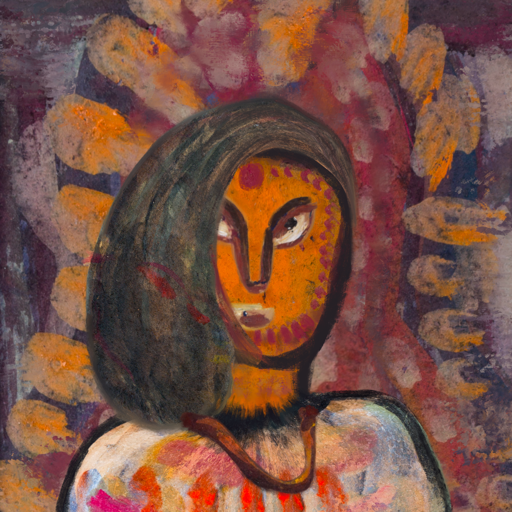
Background: Doll, Head And Neck Front: Doll, Face Front: After_Raid, Bust: Childish, Hair Front: Gypsy_Mother, Head Accessory: Blank, Second Necklace: Comrade, Necklace: Blank, Baby: Blank